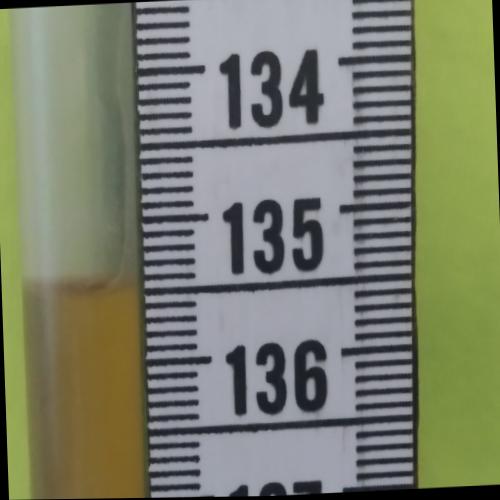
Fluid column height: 135.5 cm